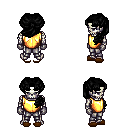
a pixel art fantasy rpg character, male body template, skeleton, gold chest armor, metal pants, black princess hairstyle, metal gloves, brown slippers, four views (front, back, left, right), 2x2 character sprite sheet, small pixel art, hard edges, no anti-aliasing